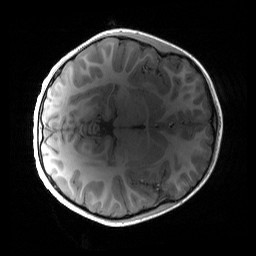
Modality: T1w
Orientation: axial
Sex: male
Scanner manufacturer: siemens
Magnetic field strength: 3 T
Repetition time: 1.9 s
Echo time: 0.00243 s